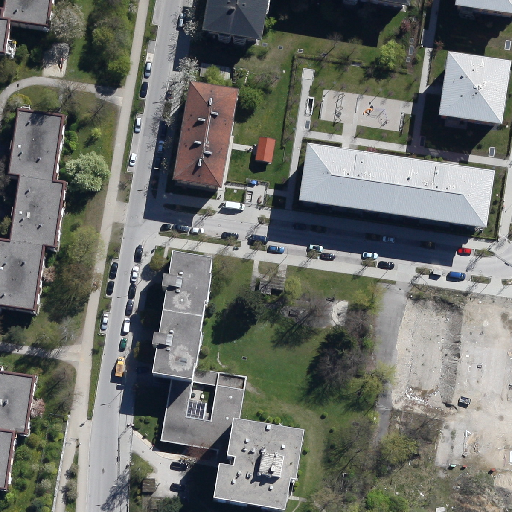
Referring expression: light-duty vehicle